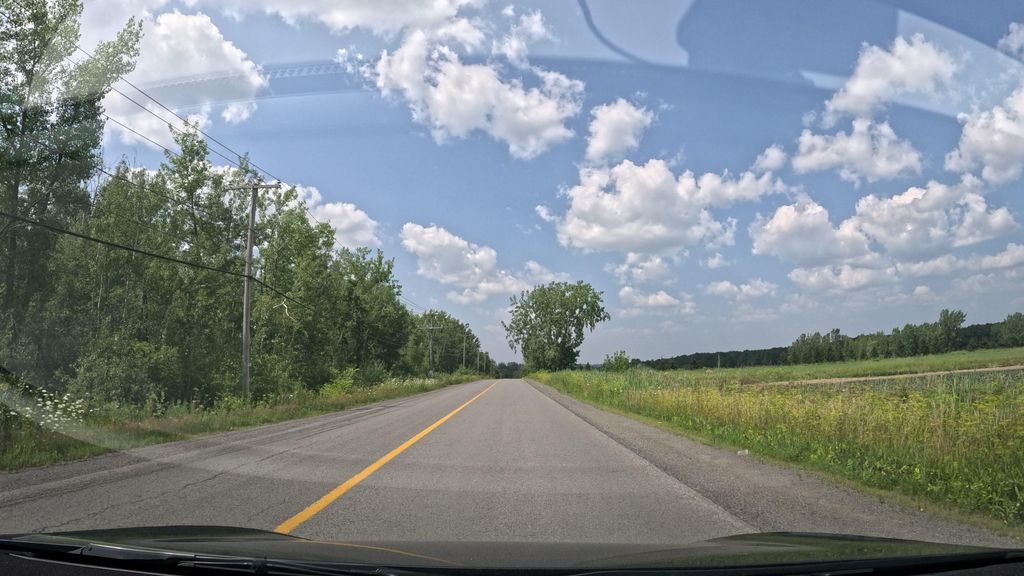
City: montreal